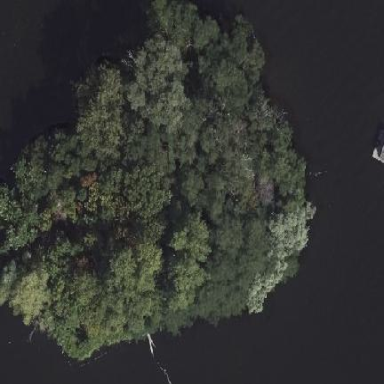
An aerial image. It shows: Nature reserve on woodland islet with broadleaved trees.